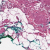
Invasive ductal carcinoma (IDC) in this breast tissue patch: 0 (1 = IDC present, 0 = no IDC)